Interaction volume radius: 10 \u00c5
Interaction volume height: 10 \u00c5
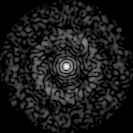
Disorder parameter: 0.8467